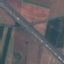
Land use / land cover class: Highway